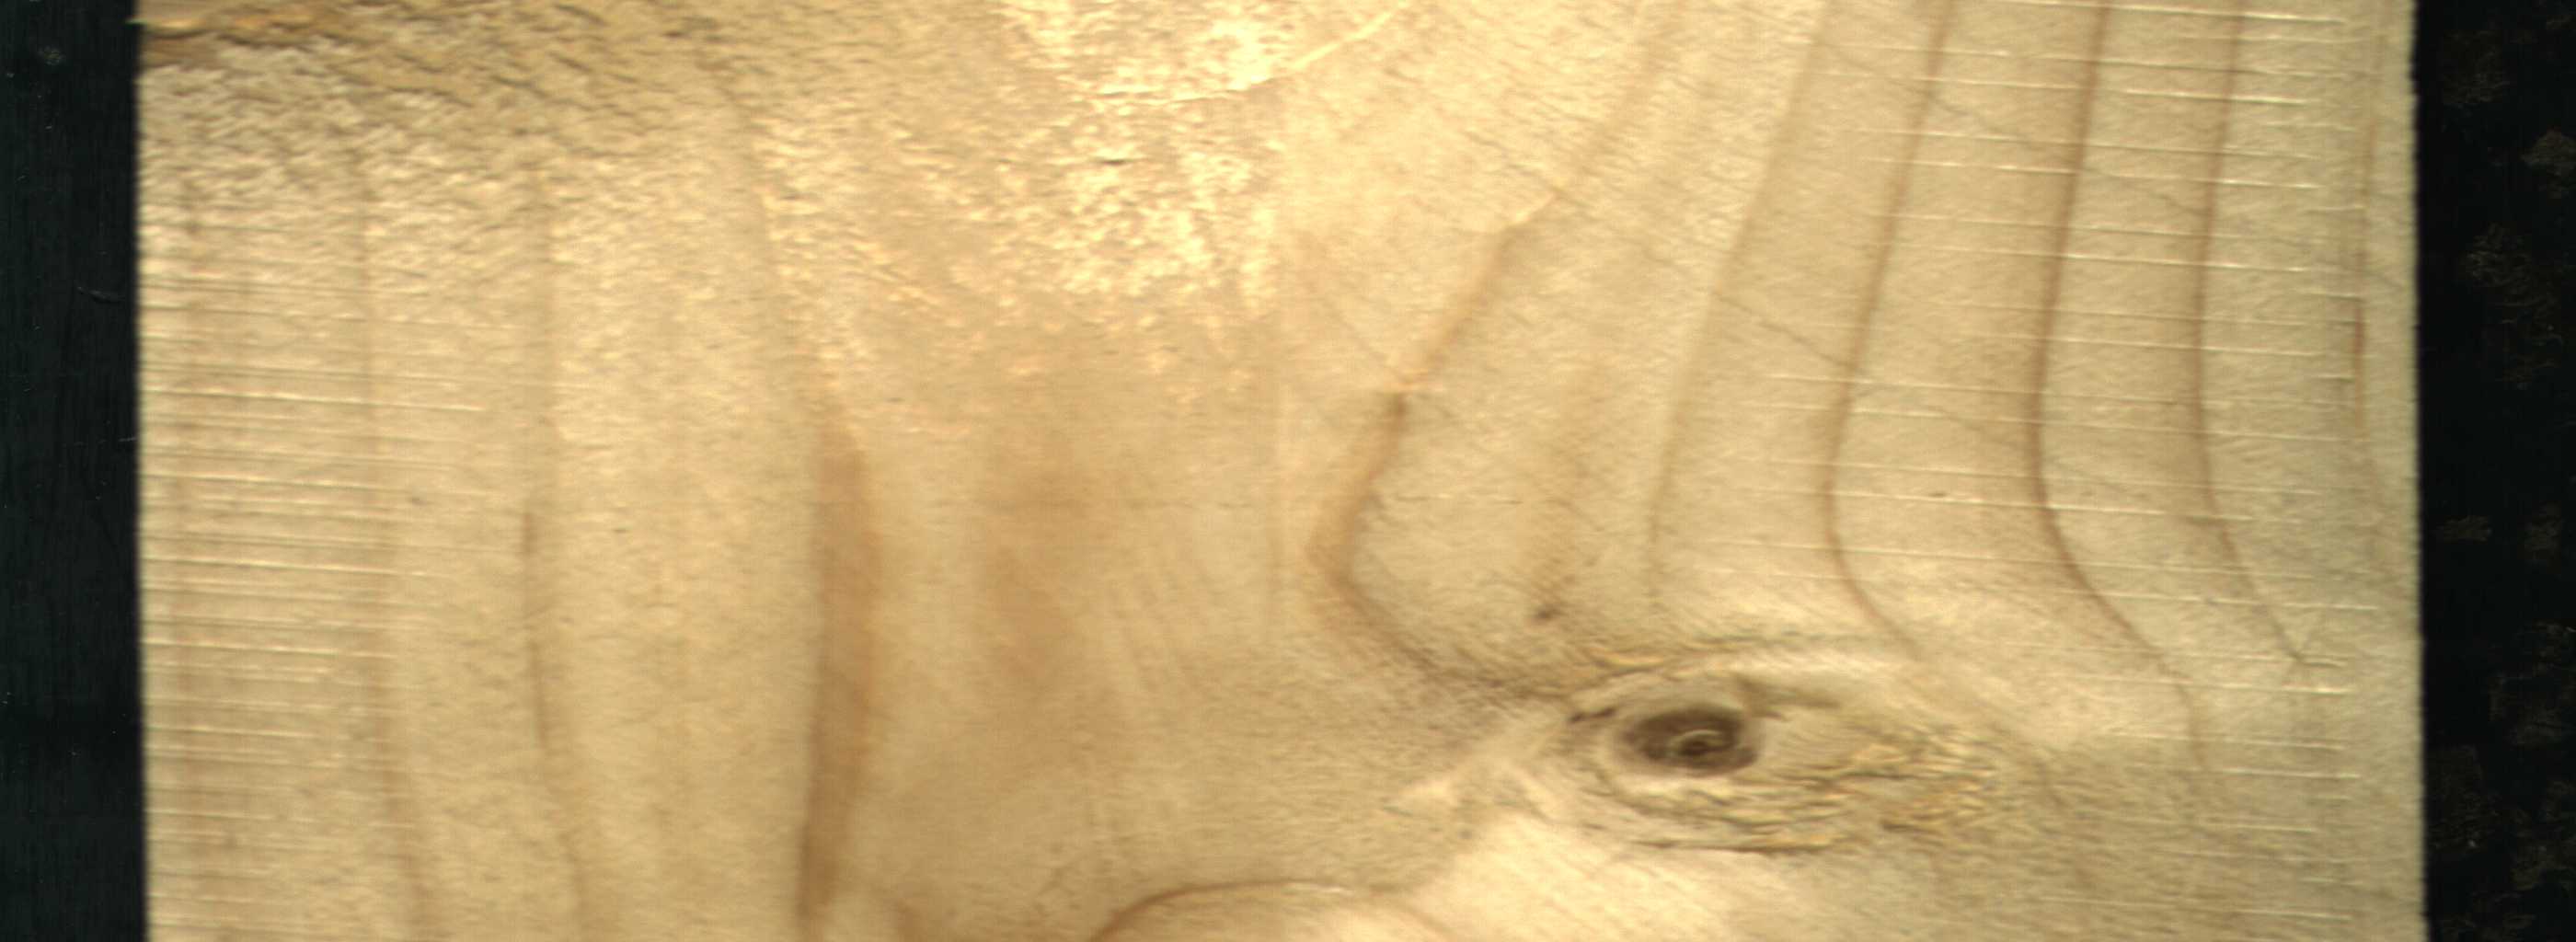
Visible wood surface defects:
Live_Knot